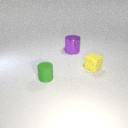
small yellow rubber cube in front of large purple metal cylinder